Question: I faced an issue when I try to make a button get clicked when an hyperlink get clicked i used this jquery code to do so :
'''
$("a.mission").on("click", function() {
$("button.boutonCode").trigger("click");
});
'''
but when i click the hyperlink i get a strange effect , instead of doing the same action as the button, it does the action and goes to the previews page again which is not the case when i click the button :
Part of the HTML :
'''
<button class="boutonCode effeckt-page-transition-button" data-effeckt-transition-in="scale-down-from-front" data-effeckt-transition-out="scale-down-to-behind" data-effeckt-transition-page="page-5" data-effeckt-needs-perspective="true">Code <i class="ion-arrow-right-c size-20"></i></button>
<a href="" class="mission">
<img src="images/mission.png" alt="" class="tooltipButton" data toggle="tooltip" data-placement="top" title="Code Tricks">
</a>
'''
<URL>

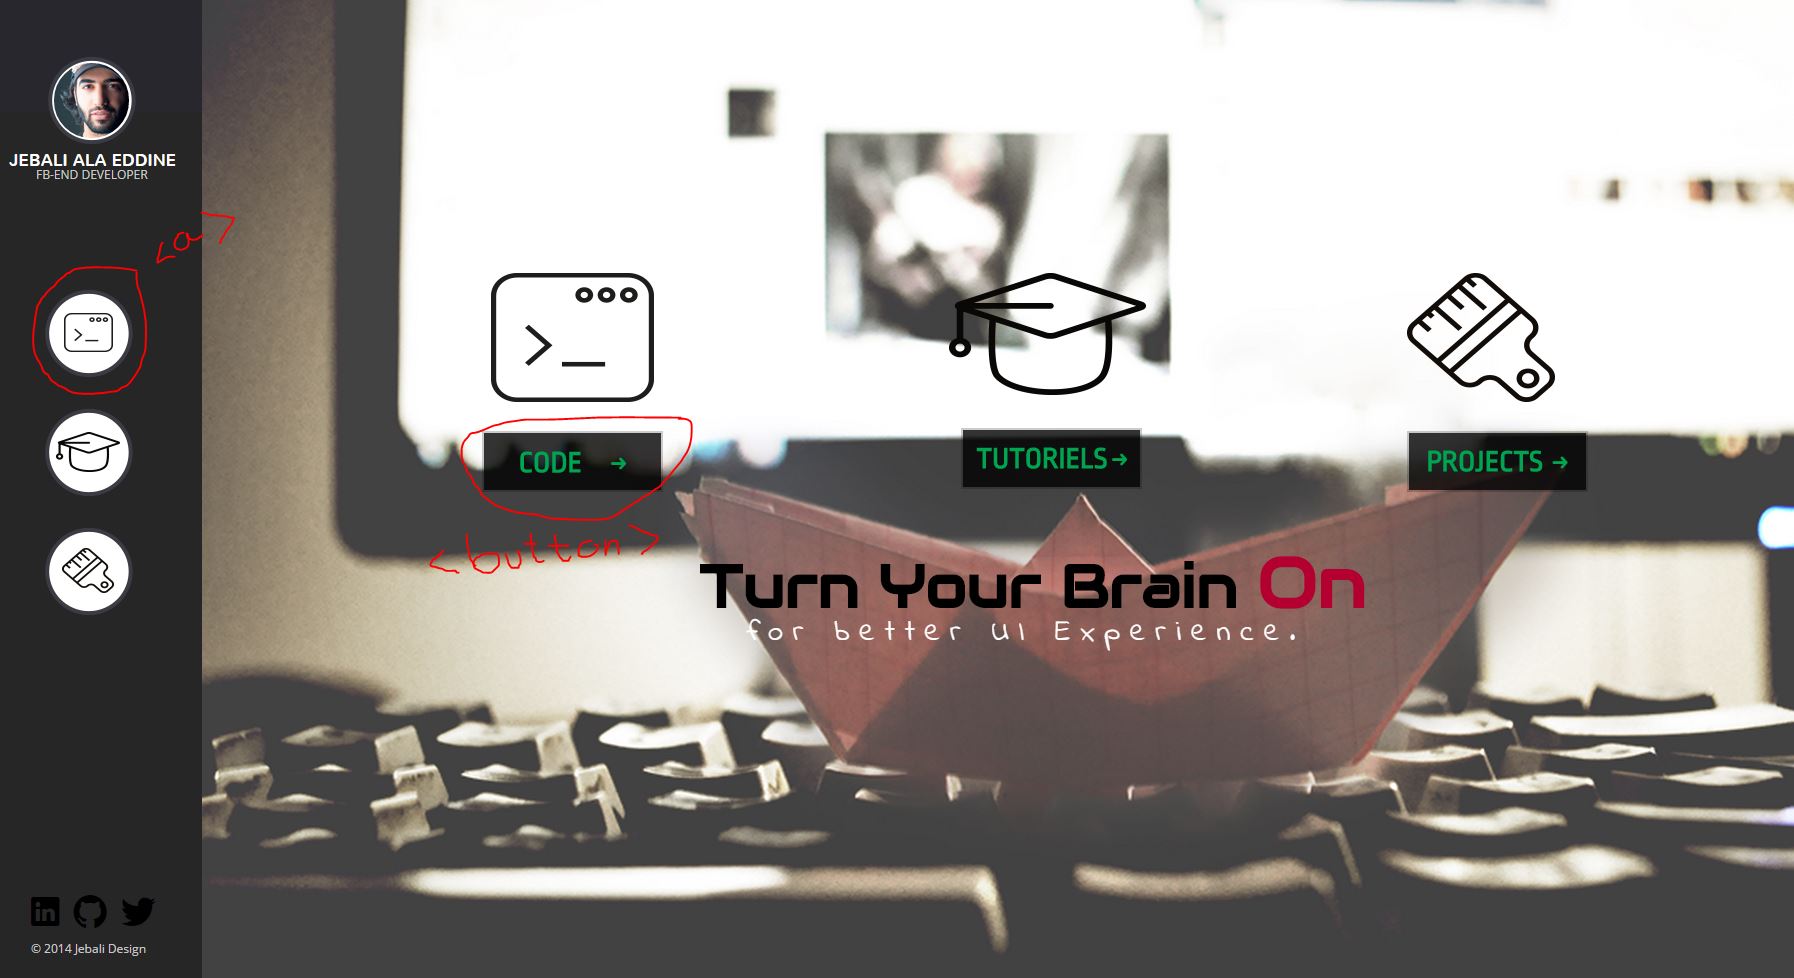
Answer: You can return false to link press event.
'''
$("a.mission").click( function(e) {
$("button.boutonCode").click();
return false;
});
'''